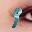
Label: 9